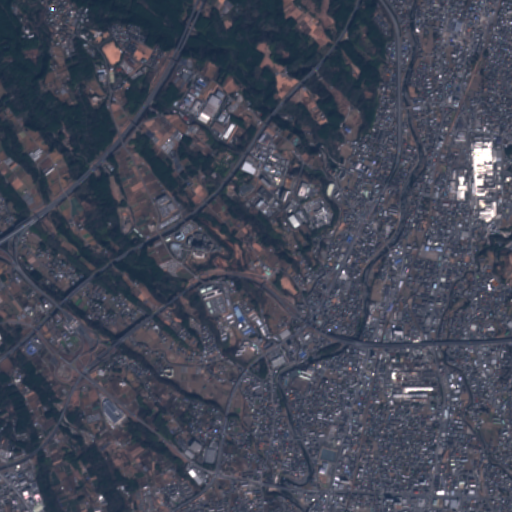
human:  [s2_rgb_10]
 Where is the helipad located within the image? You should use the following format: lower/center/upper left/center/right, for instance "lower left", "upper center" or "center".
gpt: The helipad is located in the center of the image.
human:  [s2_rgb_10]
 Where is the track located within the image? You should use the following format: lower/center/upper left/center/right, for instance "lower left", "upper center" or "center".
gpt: There is no track in the image.